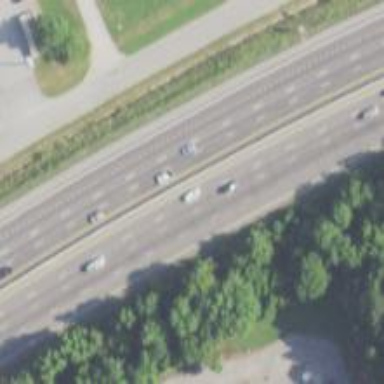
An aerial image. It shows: View of motorway.